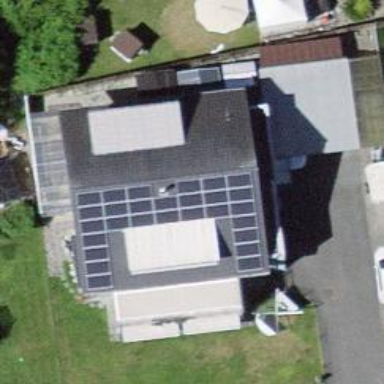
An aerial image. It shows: Solar photovoltaic panel generator.